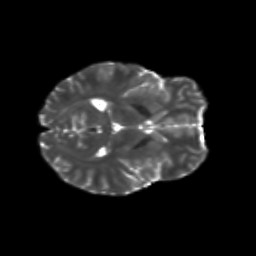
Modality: T2w
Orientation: axial
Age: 21
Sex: male
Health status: healthy
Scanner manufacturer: siemens
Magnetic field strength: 3 T
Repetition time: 8.6 s
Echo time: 0.095 s